Field crop: maize
Growth stage: 2
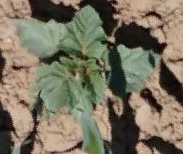
Species: datura